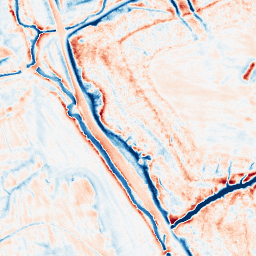
Category: edge_preserving
Decomposition family: anisotropic_diffusion
Decomposition parameters: iterations: 50
kappa: 30
gamma: 0.15
Upsampling method: edge_directed
Upsampling parameters: scale: 4
Upsampling scale: 4